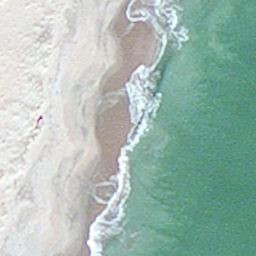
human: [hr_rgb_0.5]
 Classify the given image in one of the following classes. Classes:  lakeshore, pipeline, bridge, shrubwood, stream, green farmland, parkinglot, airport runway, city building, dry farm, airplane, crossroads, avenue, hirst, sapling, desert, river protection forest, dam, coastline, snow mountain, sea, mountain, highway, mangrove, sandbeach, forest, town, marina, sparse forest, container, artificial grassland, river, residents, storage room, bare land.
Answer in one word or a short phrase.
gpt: coastline